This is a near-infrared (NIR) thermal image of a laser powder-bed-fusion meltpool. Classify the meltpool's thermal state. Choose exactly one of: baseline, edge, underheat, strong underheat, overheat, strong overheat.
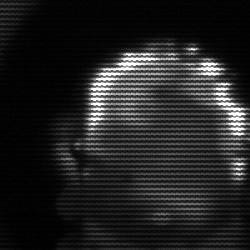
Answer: baseline